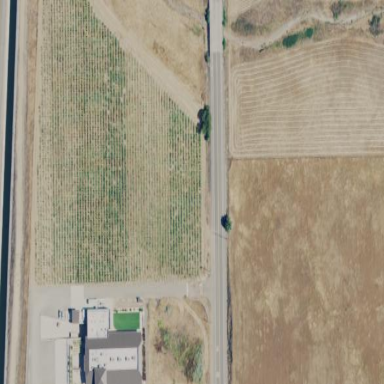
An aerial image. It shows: Vineyard growing grapes.